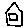
Label: house